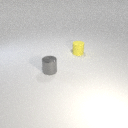
small gray metal cylinder to the left of small yellow rubber cylinder